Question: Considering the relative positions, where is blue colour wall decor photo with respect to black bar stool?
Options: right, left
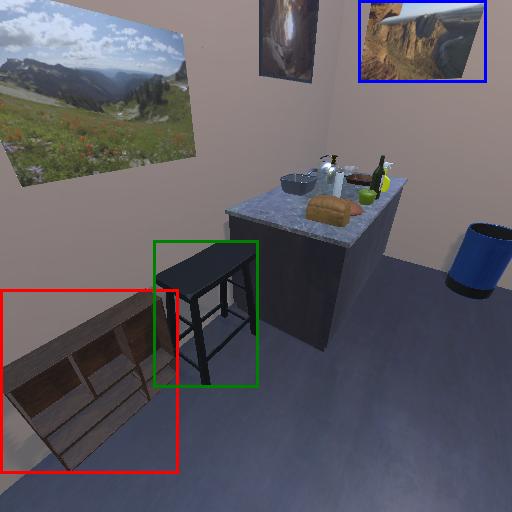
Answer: right